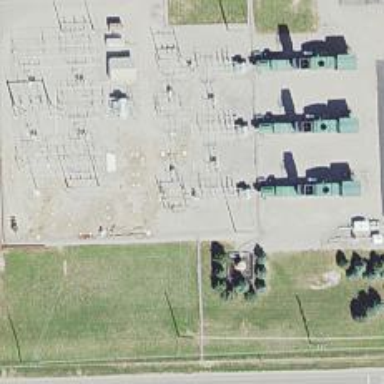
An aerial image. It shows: Switch for power supply.